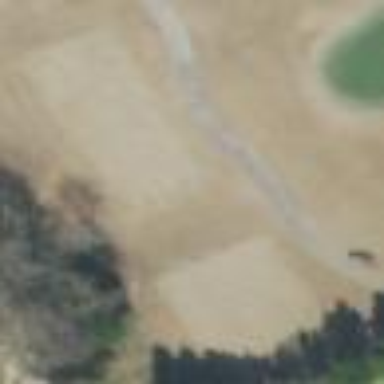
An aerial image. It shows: Area with grass used as rough in golf course.